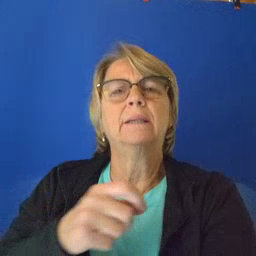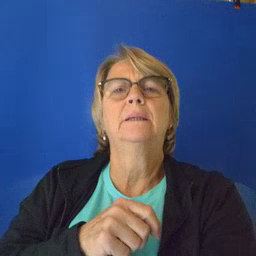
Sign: make